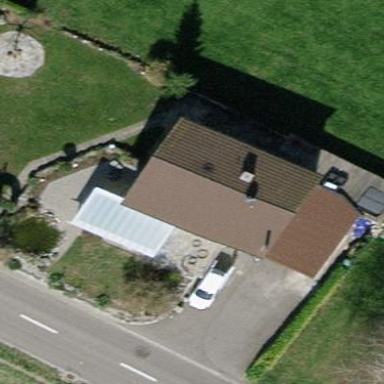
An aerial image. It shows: Detached building with gabled roof.